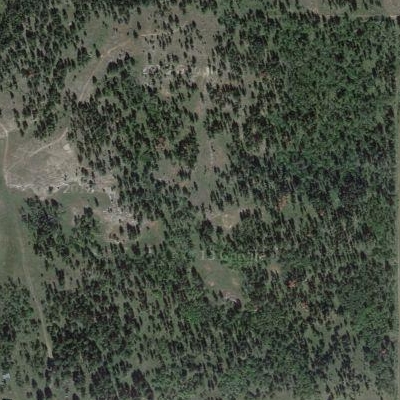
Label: eForest